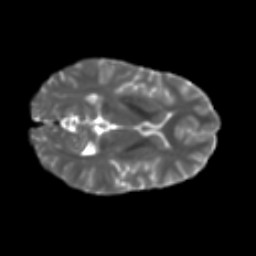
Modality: T2w
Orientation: axial
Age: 27
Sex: female
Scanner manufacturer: ge
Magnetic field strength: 3 T
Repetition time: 7.8 s
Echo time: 0.0606 s